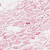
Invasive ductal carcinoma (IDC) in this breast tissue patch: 0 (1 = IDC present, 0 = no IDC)